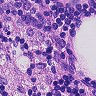
Metastatic tissue present: no